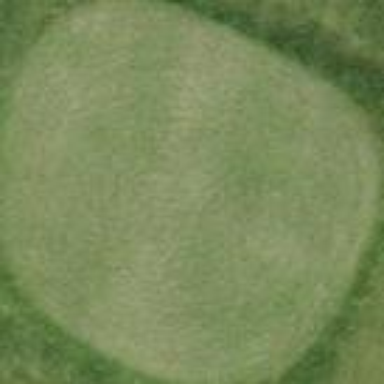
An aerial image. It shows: Golf green.